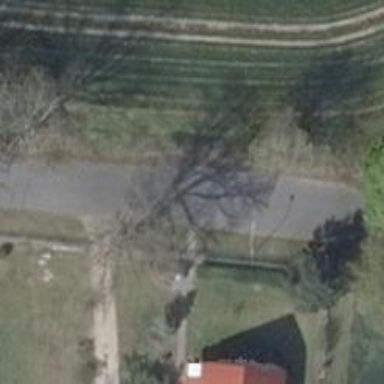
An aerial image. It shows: Asphalt road in residential area.